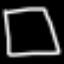
Label: square